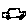
Label: car